Question:
This problem also occurs with other methods but I am just using 'ArrayList.contains(Object o)' as an example.
The method appears twice in Eclipse's method suggestions but one of them with a percentage. As far as I can tell it seems to be a percentage unique to that method.
The methods do the same thing as they both have the same name and parameters so I have no clue why this was happening.
I also though maybe it was some kind of progress counter for the completion of the method, but this makes no sense if there is one without the percentage there too.
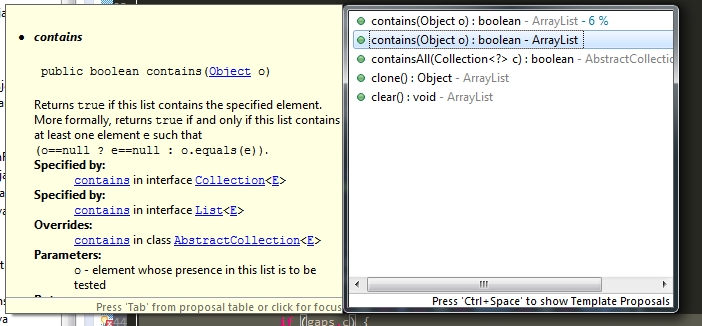
Answer: You have Code Recommenders installed. The proposal with percentage is coming from that, and the proposal without the percentage is coming from JDT.
Essentially there are more than one completion engines installed - see Preferences > Java > Editor > Content Assist. The same method is being offered by more than one engine. While this explains why the duplicates are there, I do not have a workaround or a solution in mind.